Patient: sex F, age 51
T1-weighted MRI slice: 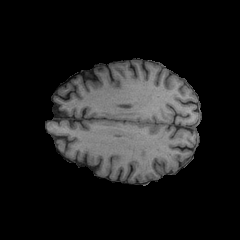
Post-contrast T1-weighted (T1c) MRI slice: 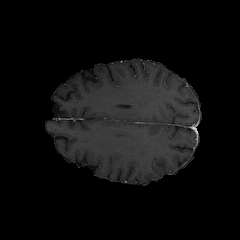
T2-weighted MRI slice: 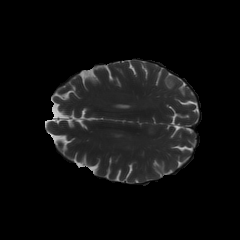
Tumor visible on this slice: no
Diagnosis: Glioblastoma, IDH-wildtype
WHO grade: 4